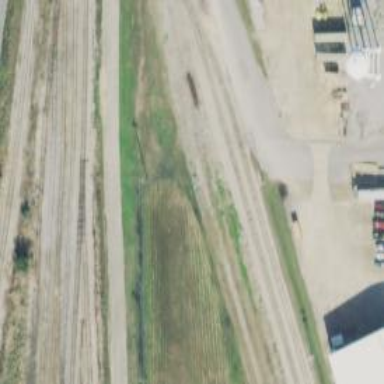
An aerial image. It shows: Railway spur service.